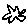
Label: star